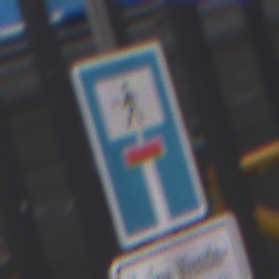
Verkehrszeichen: SackgasseFussgaengerDurchlaessig
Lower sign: HinweisGeaenderteVorfahrtVerkehrsfuehrungVerkehrsregelung3
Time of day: MorningAfternoon
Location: Outdoor (Urban)
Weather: Overcast
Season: NotSpecified
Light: Natural